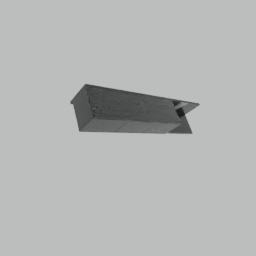
Label: furniture